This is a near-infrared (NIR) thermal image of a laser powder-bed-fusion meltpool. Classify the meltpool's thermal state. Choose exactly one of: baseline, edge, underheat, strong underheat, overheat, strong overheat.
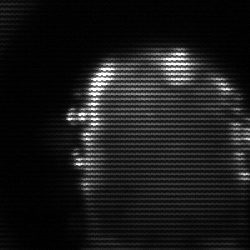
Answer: baseline